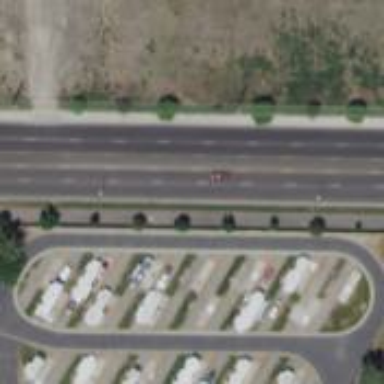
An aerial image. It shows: Secondary road with asphalt surface.